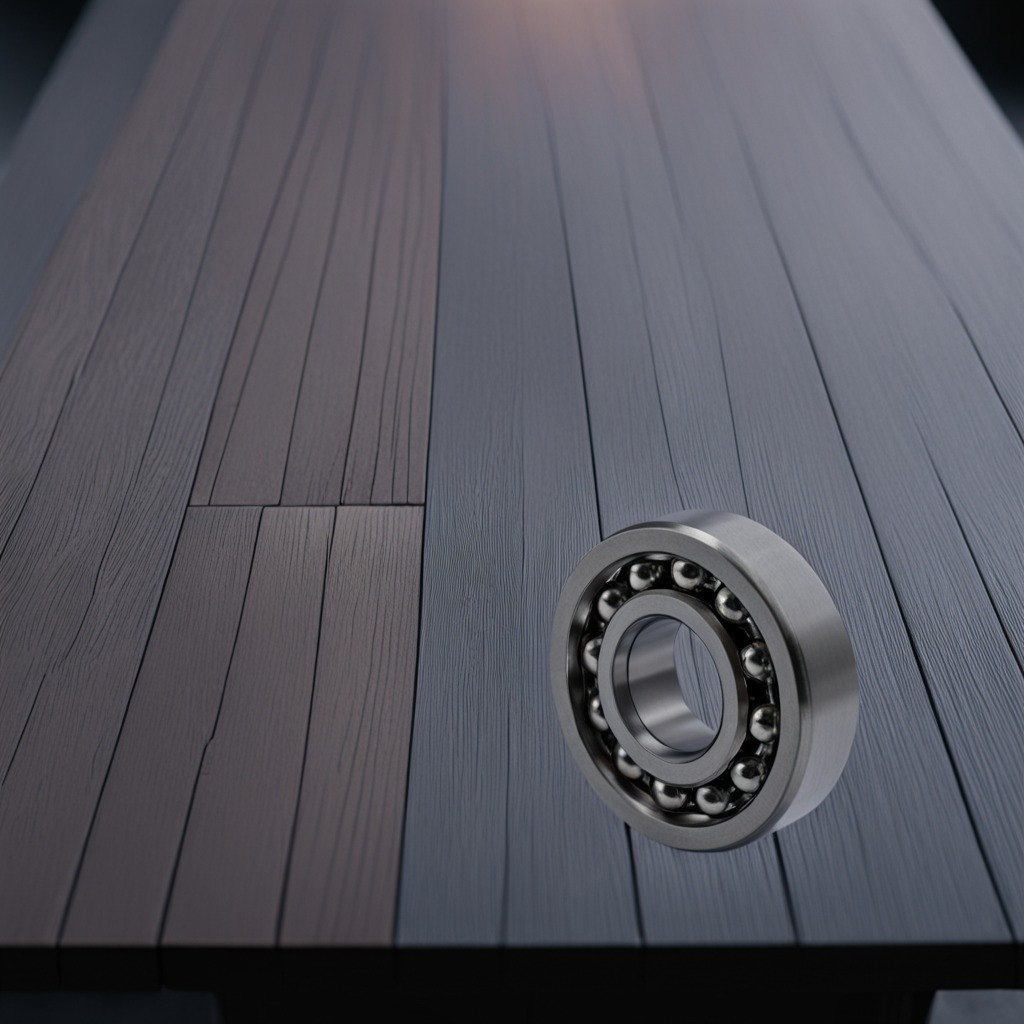
A metal ball bearing is lying on the old table.